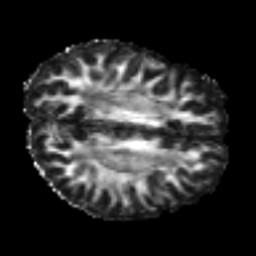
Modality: FA
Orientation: axial
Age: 19
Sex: female
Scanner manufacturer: siemens
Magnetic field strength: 3 T
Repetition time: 7 s
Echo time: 0.0926 s